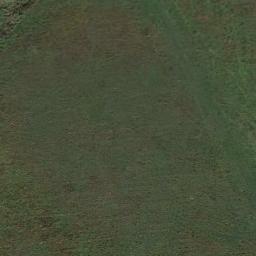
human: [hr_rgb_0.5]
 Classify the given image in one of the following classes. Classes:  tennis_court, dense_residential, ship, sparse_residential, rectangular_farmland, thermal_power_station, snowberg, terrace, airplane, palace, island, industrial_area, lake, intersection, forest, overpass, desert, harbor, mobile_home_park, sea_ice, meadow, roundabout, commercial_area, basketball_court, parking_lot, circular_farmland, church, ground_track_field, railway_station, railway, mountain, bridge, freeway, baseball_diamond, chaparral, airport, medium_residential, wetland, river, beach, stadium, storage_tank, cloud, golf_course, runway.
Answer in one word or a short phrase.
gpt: meadow